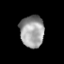
Tissue: lung
Cell type: Others
Senescence score: 0.1108
Nuclear area (px): 751
Mean DAPI intensity: 157.051